Question: I've time value in two columns in my sheet. Ex: Col A & B
In col C i want the time difference between time in A & B
Example :

But it is giving me seconds difference.
I've tried the formula '=INT((B2-A2)*24)' but i got hours alone.
My expected result is how many hours,min,seconds differed'01:20:52' in two cells.
How to get that?
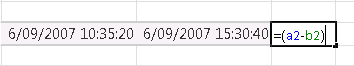
Answer: Set the cell formula as '=b2-a2' (ie. the smaller should be subtracted from the larger, not vice versa) and format the cell as 'Time' or '[h]:mm:ss'